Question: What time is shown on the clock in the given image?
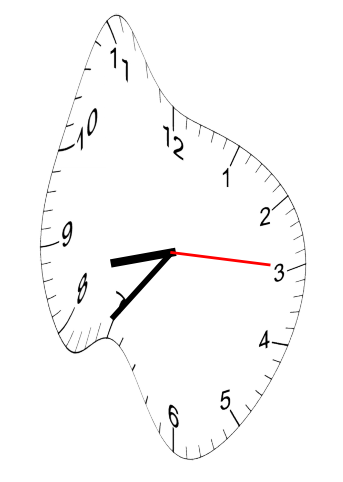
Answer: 08:36:15